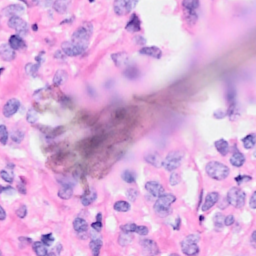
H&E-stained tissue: Breast